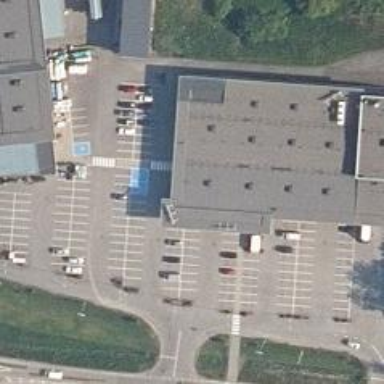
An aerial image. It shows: Pharmacy related to healthcare.